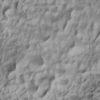
Label: not_dusty